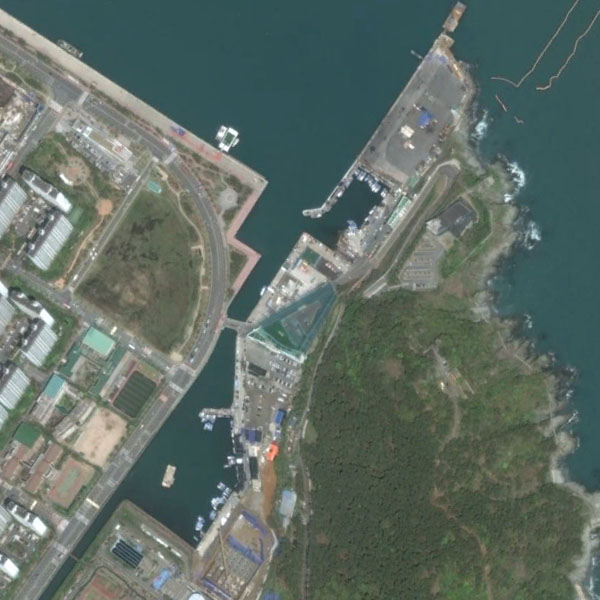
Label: Port